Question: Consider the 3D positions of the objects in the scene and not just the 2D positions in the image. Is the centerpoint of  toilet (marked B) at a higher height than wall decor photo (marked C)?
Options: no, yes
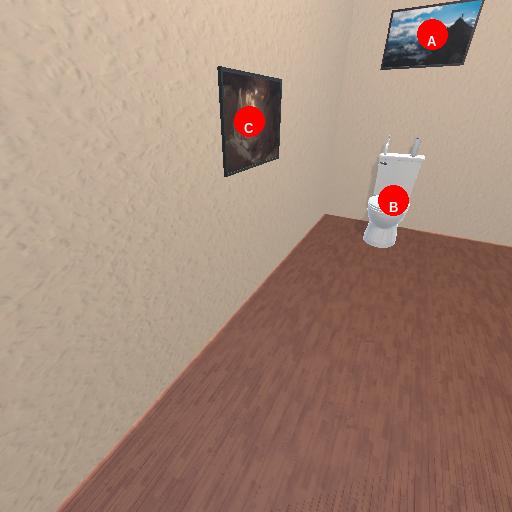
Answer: no